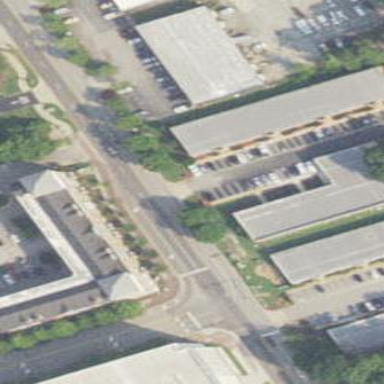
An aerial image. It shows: Commercial building.